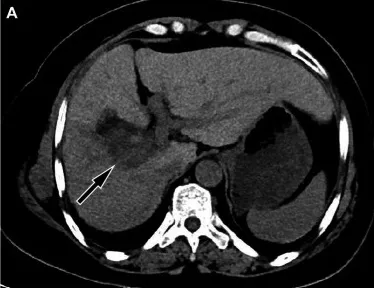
Abdominal computed tomography (CT) scan showed a circular low-density shadow near the gallbladder fossa in the right lobe of the liver (arrow), moreover, the volume of the left lobe of the liver increases, the ratio of the left, and ,right lobes is unbalanced, and ,the widening of the liver cleft can also be seen, suggesting cirrhosis.
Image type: radiology (ct)